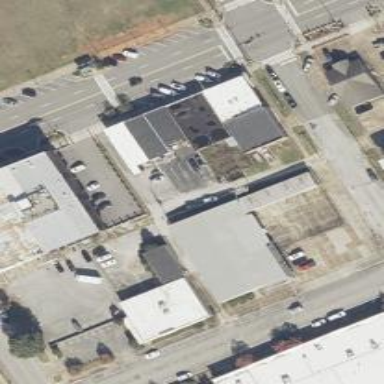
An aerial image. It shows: Alley classified as service road.